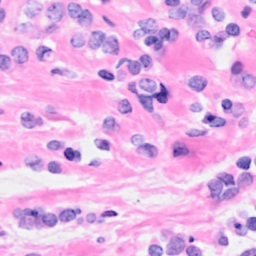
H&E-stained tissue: Breast